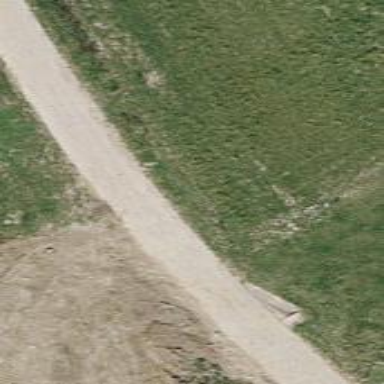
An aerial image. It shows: Concrete track with grade 1 tracktype.